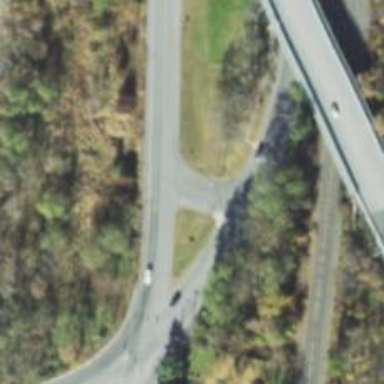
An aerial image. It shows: Primary link highway.